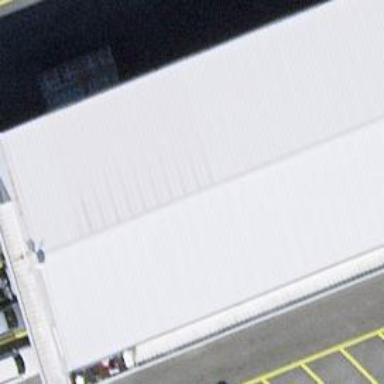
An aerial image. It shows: Shop specializing in tires.